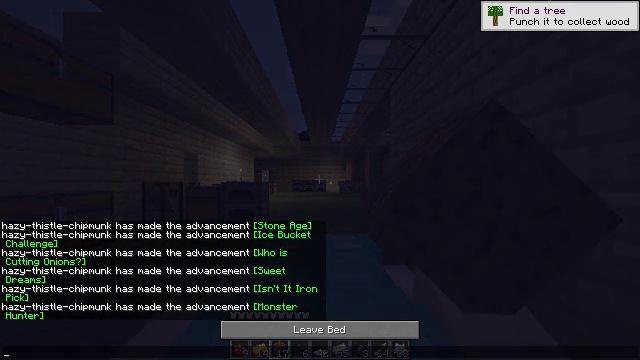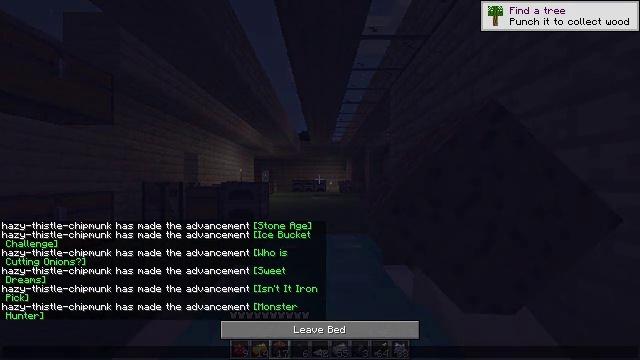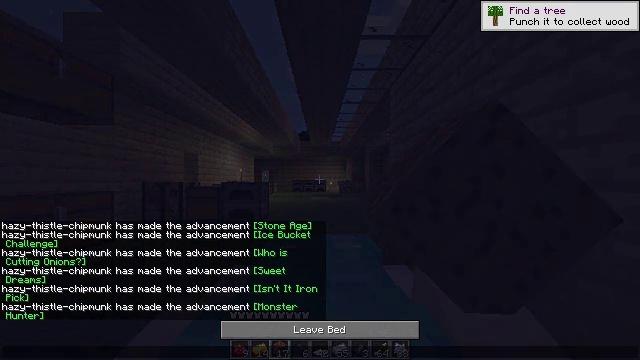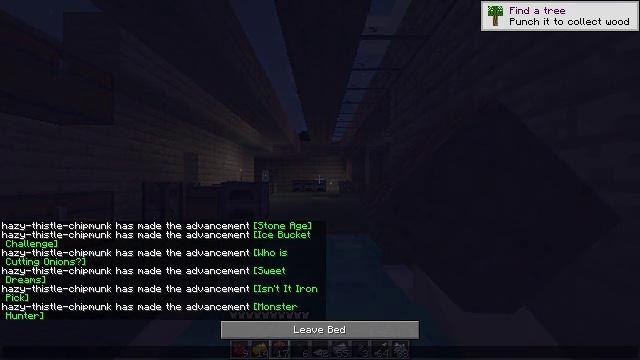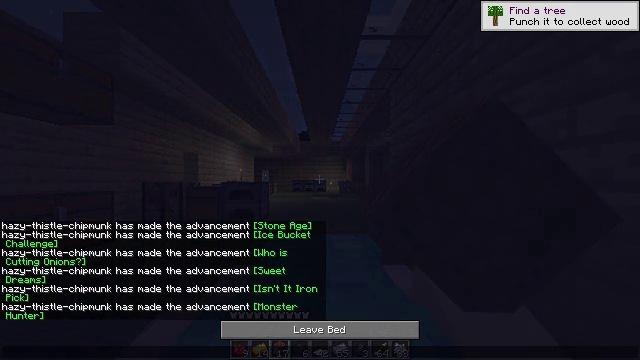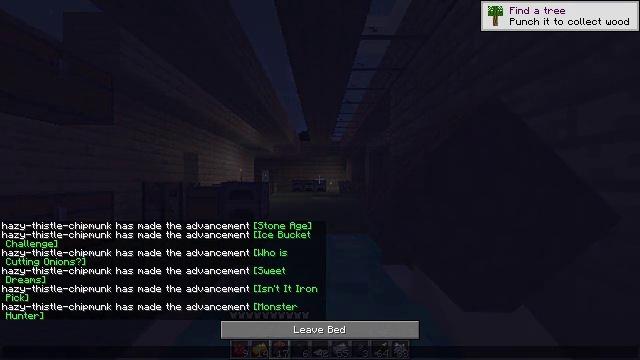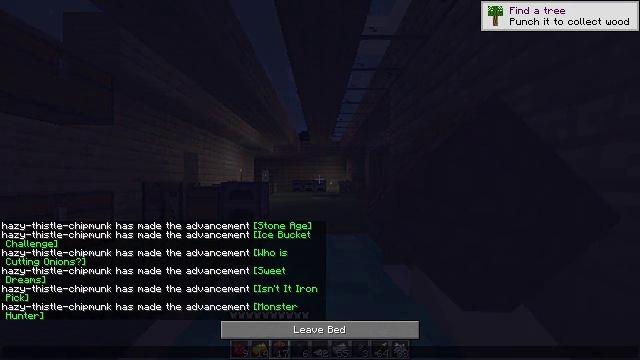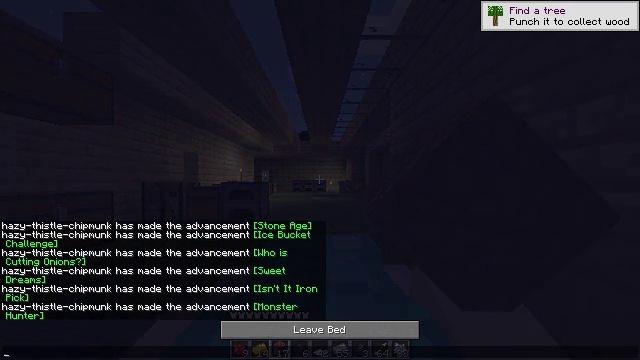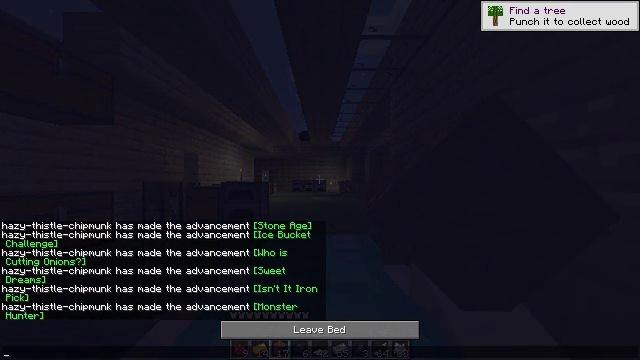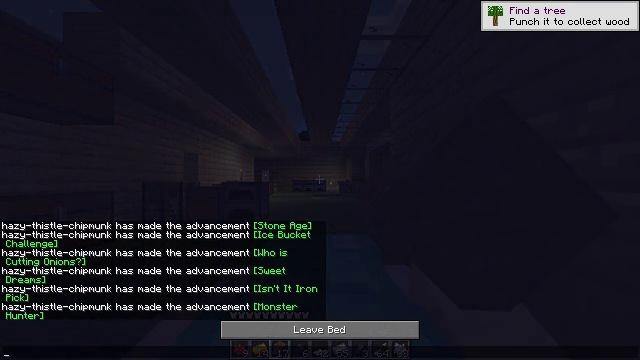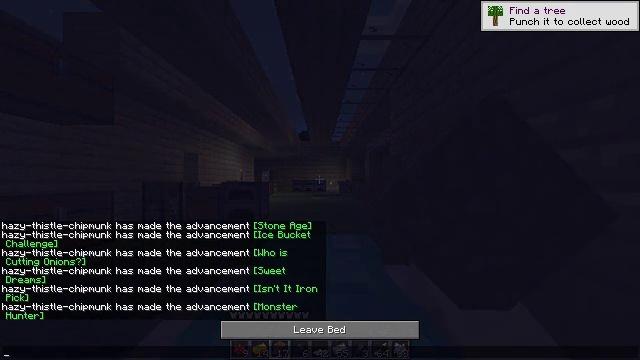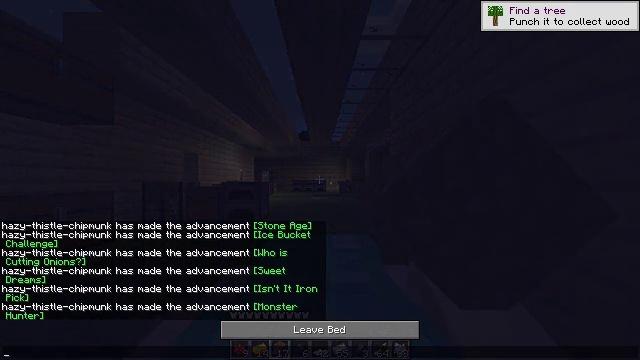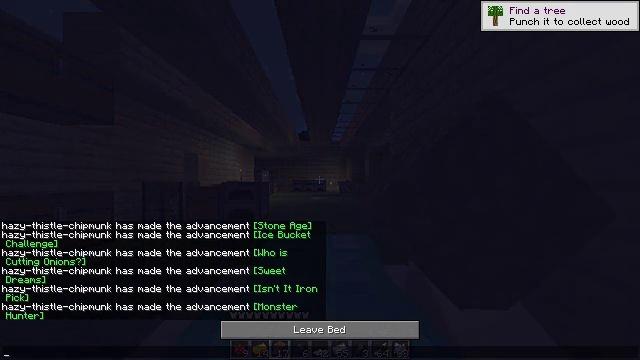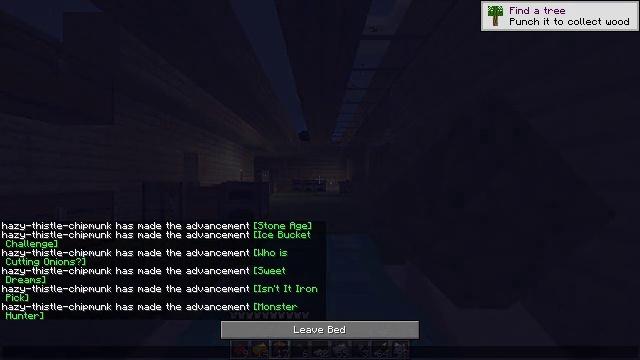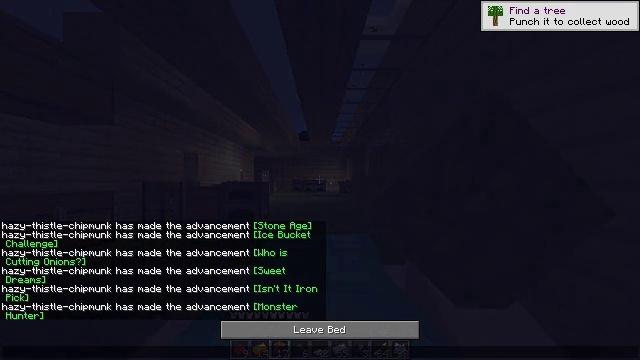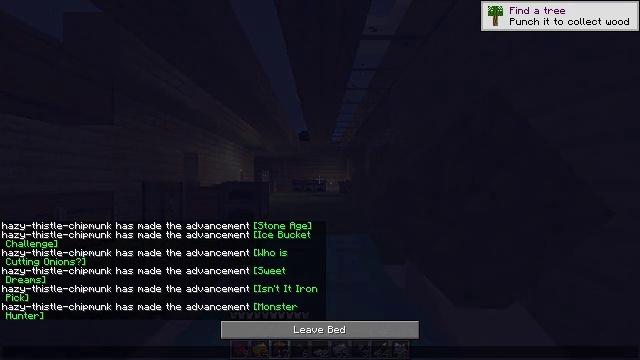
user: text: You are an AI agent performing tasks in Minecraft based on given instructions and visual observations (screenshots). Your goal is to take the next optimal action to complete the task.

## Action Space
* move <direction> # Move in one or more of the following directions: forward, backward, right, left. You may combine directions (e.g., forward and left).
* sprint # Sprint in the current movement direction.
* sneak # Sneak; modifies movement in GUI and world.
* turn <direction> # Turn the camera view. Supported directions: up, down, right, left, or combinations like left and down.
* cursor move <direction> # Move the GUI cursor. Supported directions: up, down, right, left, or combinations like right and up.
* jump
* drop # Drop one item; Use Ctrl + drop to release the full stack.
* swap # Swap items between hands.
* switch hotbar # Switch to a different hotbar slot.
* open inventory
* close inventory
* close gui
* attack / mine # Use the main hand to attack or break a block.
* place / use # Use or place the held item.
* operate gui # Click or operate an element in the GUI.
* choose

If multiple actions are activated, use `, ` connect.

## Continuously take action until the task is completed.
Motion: motion action
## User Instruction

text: Use 9 gold ingots to craft a gold block.
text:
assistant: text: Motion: no_op
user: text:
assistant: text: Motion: no_op
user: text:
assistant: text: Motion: no_op
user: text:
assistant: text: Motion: no_op
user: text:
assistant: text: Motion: no_op
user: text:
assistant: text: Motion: no_op
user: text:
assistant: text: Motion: no_op
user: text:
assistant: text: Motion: no_op
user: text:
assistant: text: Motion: no_op
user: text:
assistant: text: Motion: no_op
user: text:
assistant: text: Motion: cursor move right and up
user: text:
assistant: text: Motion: cursor move right and up
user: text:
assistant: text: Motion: no_op
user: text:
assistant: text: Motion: no_op
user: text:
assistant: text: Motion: no_op
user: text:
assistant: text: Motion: no_op
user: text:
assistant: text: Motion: no_op
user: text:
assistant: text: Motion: no_op
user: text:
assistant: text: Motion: no_op
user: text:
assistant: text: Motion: no_op
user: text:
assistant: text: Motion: no_op
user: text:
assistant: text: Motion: no_op
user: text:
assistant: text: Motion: no_op
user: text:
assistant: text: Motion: no_op
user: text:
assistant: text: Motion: turn left, close gui
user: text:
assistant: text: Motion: turn left
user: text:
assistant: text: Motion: turn right
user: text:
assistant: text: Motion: no_op
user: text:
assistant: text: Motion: no_op
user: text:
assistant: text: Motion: no_op